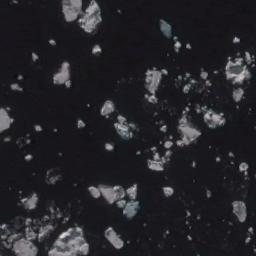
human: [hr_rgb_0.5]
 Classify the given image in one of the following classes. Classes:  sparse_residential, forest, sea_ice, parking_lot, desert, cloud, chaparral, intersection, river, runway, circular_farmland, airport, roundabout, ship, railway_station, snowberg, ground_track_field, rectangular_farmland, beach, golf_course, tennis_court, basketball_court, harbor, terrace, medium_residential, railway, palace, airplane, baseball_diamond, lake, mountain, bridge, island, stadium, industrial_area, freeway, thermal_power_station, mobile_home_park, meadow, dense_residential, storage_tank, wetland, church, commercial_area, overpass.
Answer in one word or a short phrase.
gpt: sea_ice